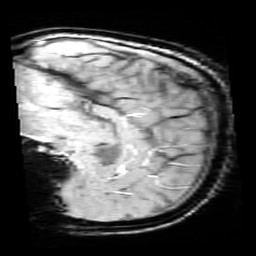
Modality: SWI
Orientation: sagittal
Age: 13
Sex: male
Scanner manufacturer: siemens
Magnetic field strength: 3 T
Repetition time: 0.027 s
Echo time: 0.02 s